Question: I have decided to branch my TFS solution into 4 branches. I originally had one VS solution that was under source control, called 'Development'. As the product grew I decided to create 3 branches for the three clients that use it. So I have:
1. Development
2. Development-Client1
3. Development-Client2
4. Development-Client3
I had a new change request for 'Development-Client2' and wrote the code and made the changes. When I checked the source files in I noticed that 'Development' is also taking these new changes into account.
What I expected to happen, when I branched 'Development', was that I would have 4 versions of the solution and I could merge changesets between them.
From my current set up, it appears that any changes I make in #2, #3 or #4 will be automatically added into #1.
Since the branching occurred recently I feel I am in a position to sort it out now. Does anyone know what I need to to to get 4 independent branches?
## UPDATE
In my solution file I have 6 projects:
1. ASP.NET Web Site (running against localhost).
2. Console Application
3. Class Library (Business Logic)
4. Class Library (Data Access)
5. Class Library (Entities)
6. Class Library (Common Methods)
I have noticed that for my new features in 'Development-Client2' that the changes in projects 2-6 have not been added to the 'Development' branch or the 'Development-Client1' or 'Development-Client3' branches.
## UPDATE 2
What I think has happened, in the following order, is:
1. I had a solution called Development under source control (TFS)
2. I created a branch called Development-NewFeatureX
3. I branched Development-NewFeatureX 3 times, I was left with Development, Development-NewFeatureX, Development-Client1, Development-Client2, Development-Client3
4. I deleted the Development-NewFeatureX branch.
5. I made loads of changes to projects 1, 3, 4 and 5 under the Development-Client2 branch.
6. At this point, I realised that project 1's changes had been replicated across the other branches.
I have tried to check out the solution file and modify the path from:
> ..Development-NewFeatureX/ASPNETSITE
to:
> ..Development-ClientX/ASPNETSITE
However this is just not working and source control seems to be overwriting the solution file.
I think it is at the point that I concede defeat and try to start a new solution.
If any TFS gurus have any idea what I'm talking about please give me some advice
## SUMMARY OF PROBLEM
- - - - -

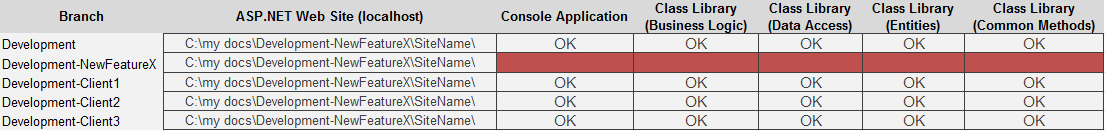
Answer: In my experience VS always required handholding with websites from localhost.
Here's what always worked for me:
- - - - - -
I think what happened it your case: you have used File -> New Web Site project, it placed the project into solution file and then you connected that Web Site into your Client solution as it was in the same location. Since then TFS was picking his files from the same place for all clients. which is pita.